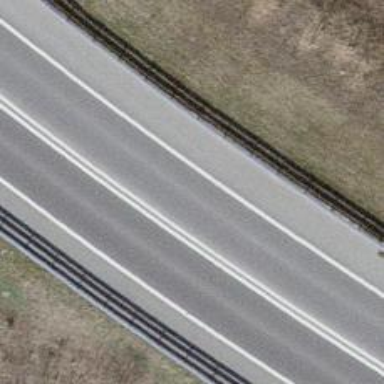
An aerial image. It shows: Asphalt motorway link.